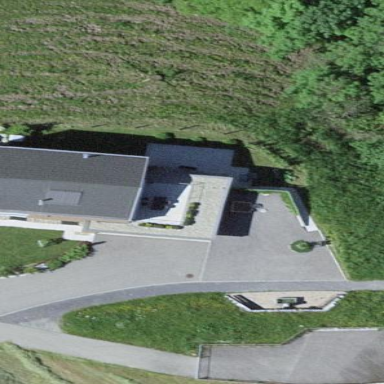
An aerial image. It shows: Garage building.